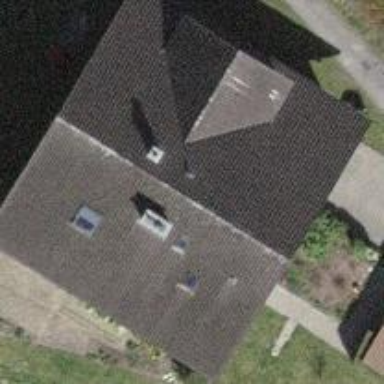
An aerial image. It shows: Simple house.